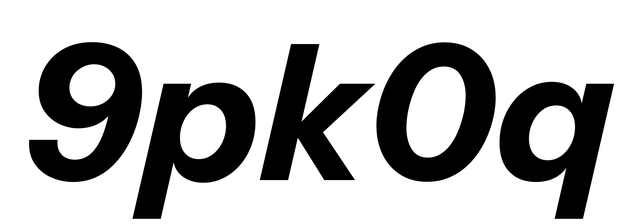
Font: InstrumentSans-Italic_Bold_Italic